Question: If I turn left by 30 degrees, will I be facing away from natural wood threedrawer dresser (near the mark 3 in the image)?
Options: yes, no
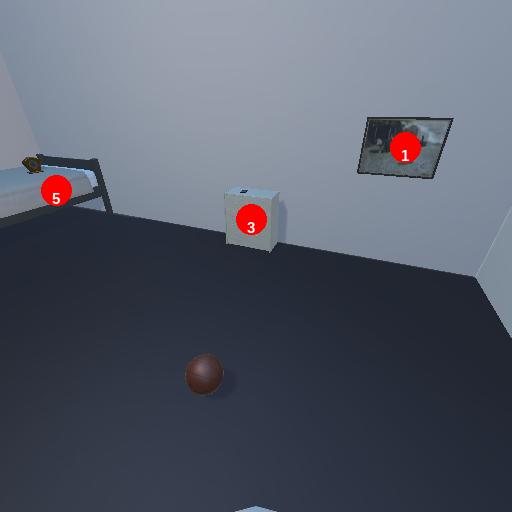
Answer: yes